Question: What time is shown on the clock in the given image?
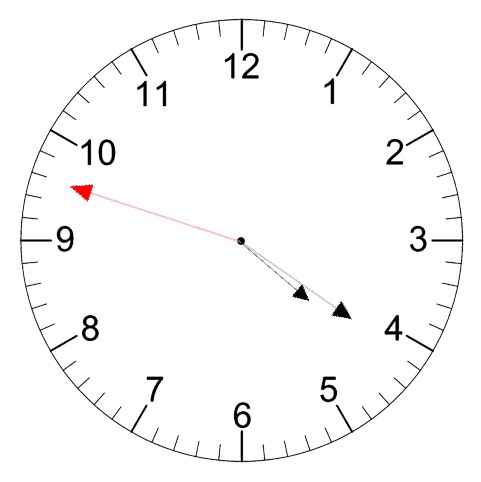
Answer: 04:20:48